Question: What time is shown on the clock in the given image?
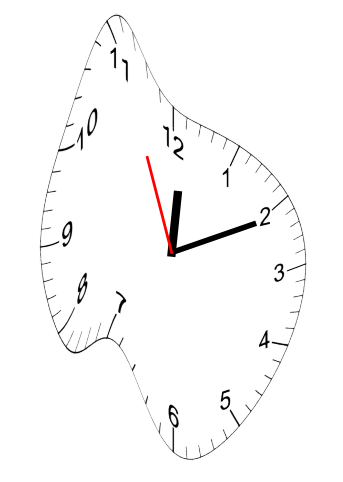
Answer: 12:10:56